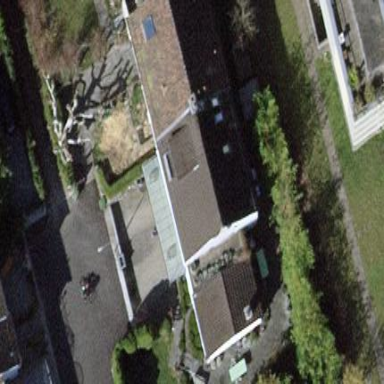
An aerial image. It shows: Building with gabled roof.